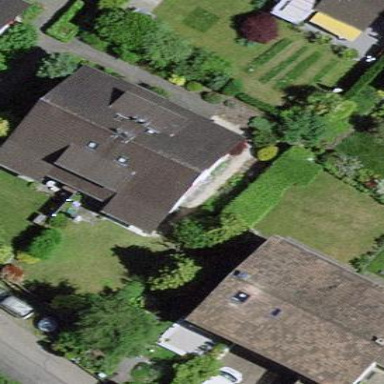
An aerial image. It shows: Semi-detached house.